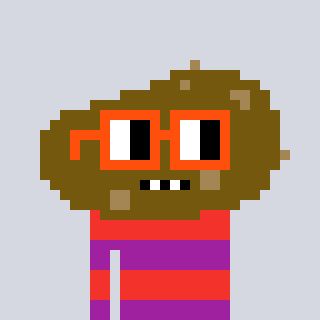
a pixel art character with square orange glasses, a potato-shaped head and a magenta-colored body on a cool background